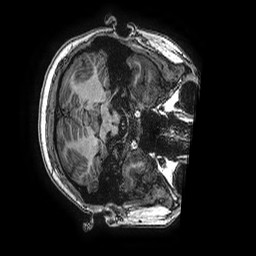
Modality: T1w
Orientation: axial
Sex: female
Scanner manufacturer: ge
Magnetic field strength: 3 T
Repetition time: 0.00766 s
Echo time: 0.003476 s